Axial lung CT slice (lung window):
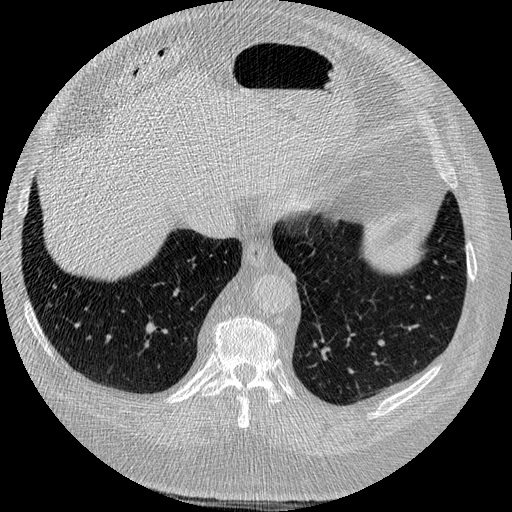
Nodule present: no